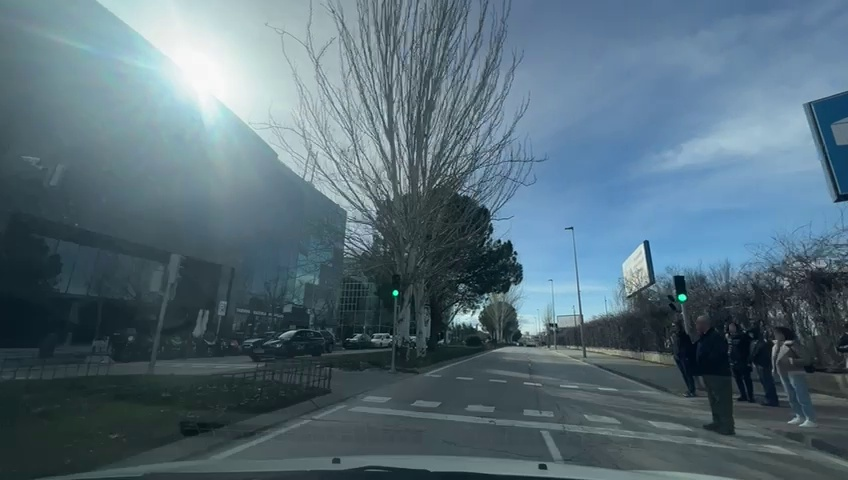
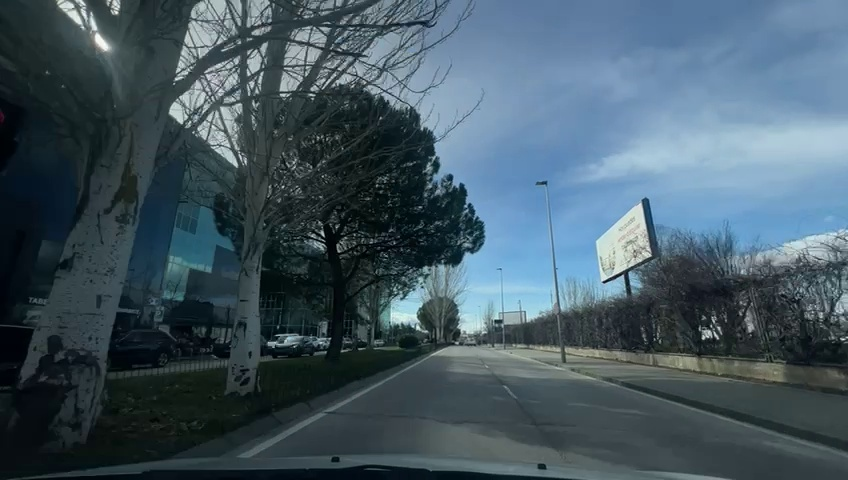
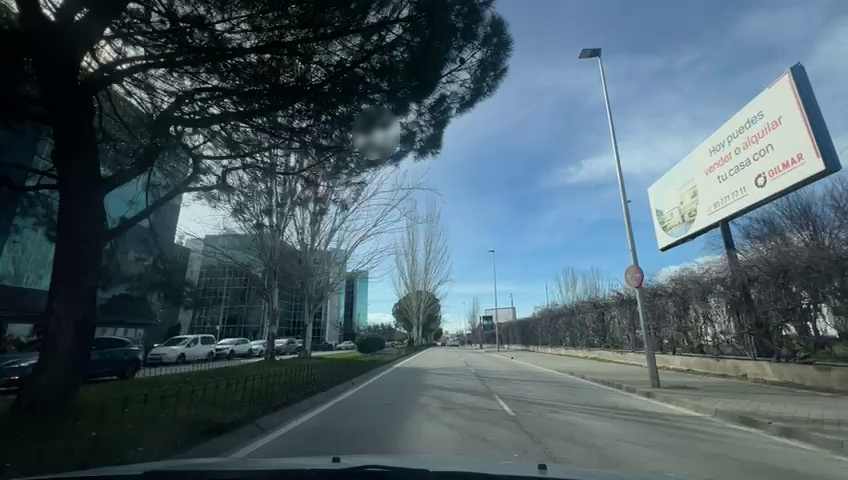
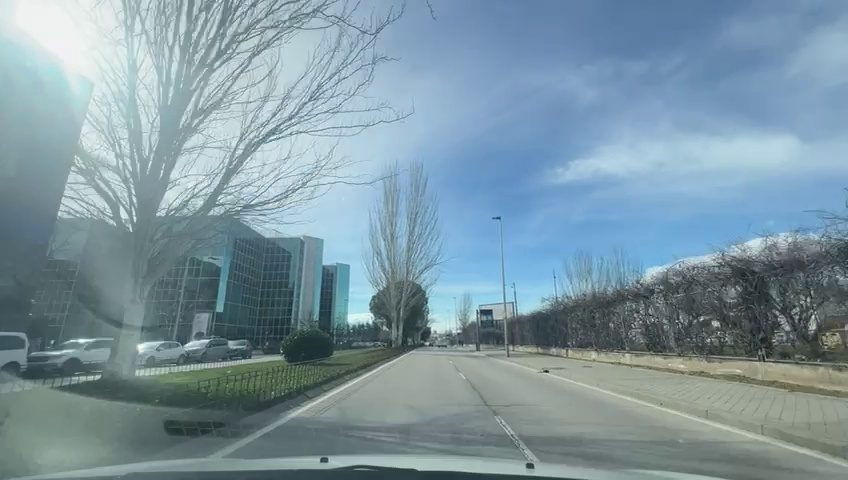
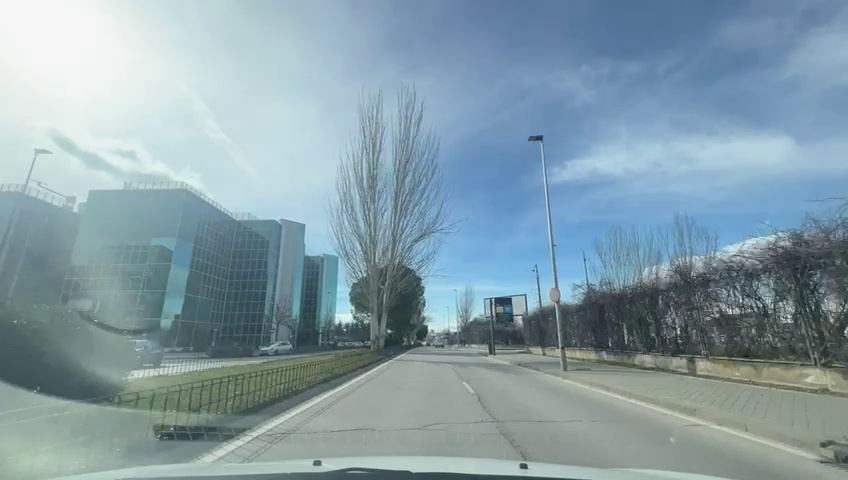
Situation: Pedestrian
Question: Is the ego vehicle traveling on a narrow street with sidewalks or bike lanes directly adjacent to the roadway?
Answer: Yes
Reasoning: The Ego vehicle is driving in the left lane of a two-lane street with sidewalks on both sides, passing through a pedestrian crossing with the traffic light in green for the Ego.

Situation: Pedestrian
Question: Are pedestrians or cyclists moving alongside the ego vehicle on the right side?
Answer: Yes
Reasoning: A pedestrian is standing at the crosswalk, in the right-hand lane, right next to the Ego vehicle.

Situation: Pedestrian
Question: Could a pedestrian's current path intersect with the trajectory of the ego vehicle?
Answer: Yes
Reasoning: A pedestrian is standing at the crosswalk, in the right-hand lane, right next to the Ego vehicle.

Situation: Pedestrian
Question: Are pedestrians or cyclists moving alongside the ego vehicle on the left side?
Answer: No
Reasoning: A pedestrian is standing at the crosswalk, in the right-hand lane, right next to the Ego vehicle.